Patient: sex M, age 46
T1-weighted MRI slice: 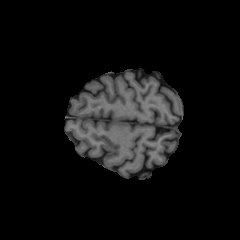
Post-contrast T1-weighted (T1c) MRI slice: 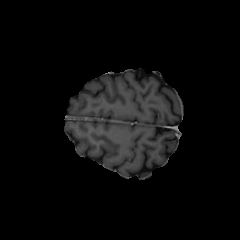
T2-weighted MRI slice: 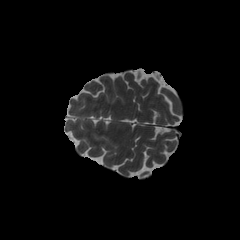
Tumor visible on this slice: no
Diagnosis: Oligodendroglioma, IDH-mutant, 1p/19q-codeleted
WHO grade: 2